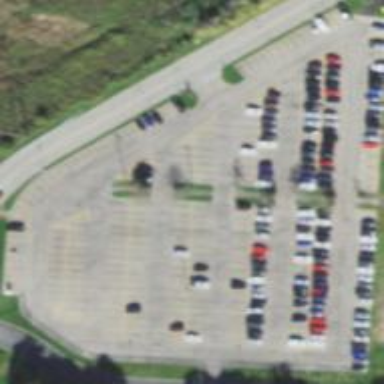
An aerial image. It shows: Parking area.